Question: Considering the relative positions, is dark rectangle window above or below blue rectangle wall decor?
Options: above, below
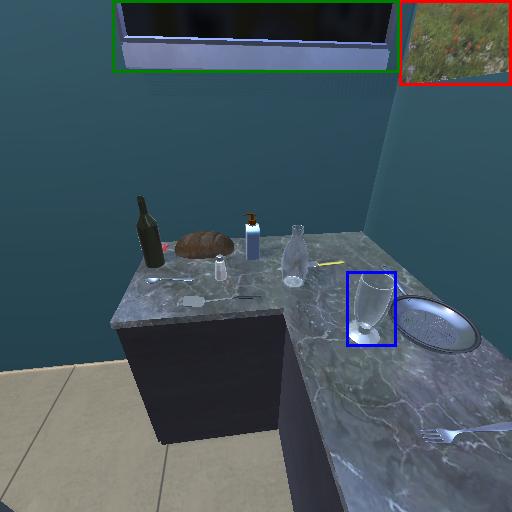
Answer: above